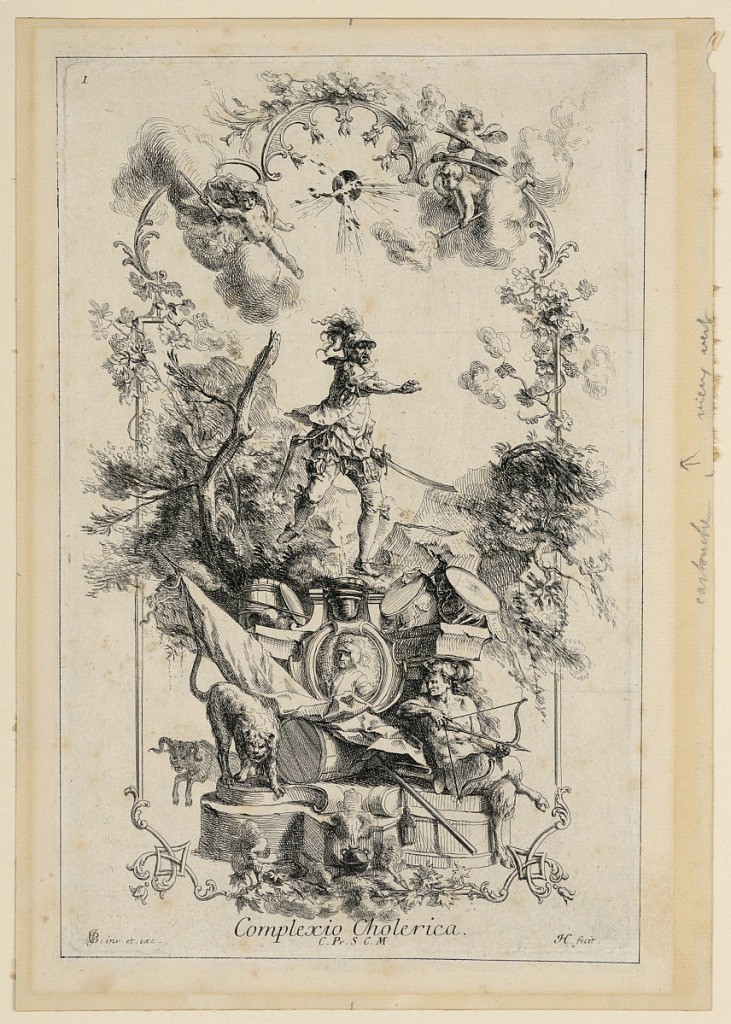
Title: Design for a panel Representing the Choleric Temperament
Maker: Johann Georg Bergmüller, German, 1688 - 1762
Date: ca. 1735
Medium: Etching on paper, remargined
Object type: Print
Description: The decoration refers to war, wild animals, a satyr. Caption: monogram "JGB inv. Et exc. / Conplexio Cholerica / C. Pr. S. C. M."; monogram JH fecit."; left top corner "1."